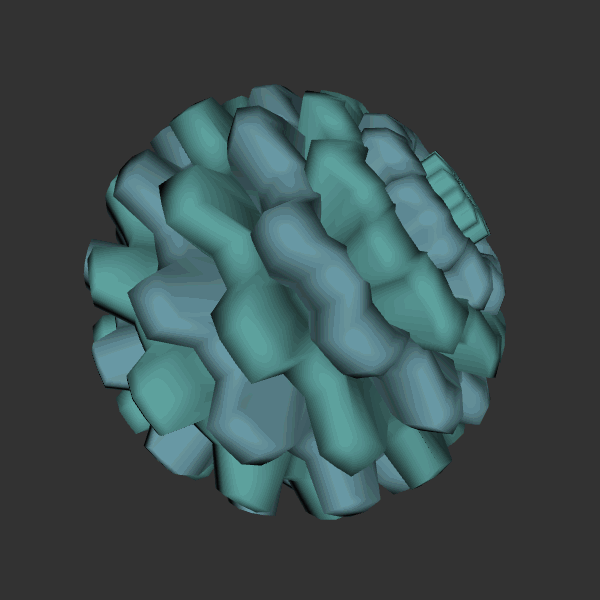
Background: dark